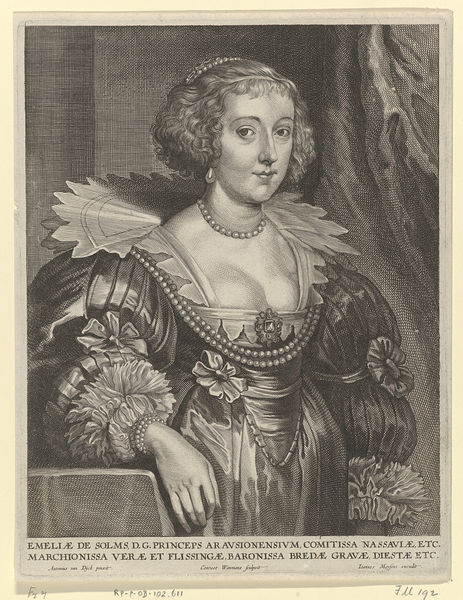
Titel: Portret van Amalia van Solms
Künstler: Coenraet Waumans
Standort: Amsterdam
Institution: Rijksmuseum
Schlagwörter: column, curtain, fancy, fringe, hands, women, collar, dress, face, female, france, gray, hair, lace, lady, nose, old, portrait, table, woman, flowers, gown, print, hand, profile, flower, frau, girl, drapes, eyes, drawing, black and white, mouth, silk, necklace, drapery, satin, victorian, bracelet, cheeks, renaissance, ink, ears, engraving, earrings, fingers, breasts, headband, lips, pearls, royalty, latin, bangs, sleeves, corset, bosom, cleavage, jewelry, earing, princess, jewel, monarch, wealth, boobs, tits, bows, vintage, beads, blakc and white, frill, cufs, bracelets, gravure, rosettes, de, finery, baroness, breass, lowcut, hair come, puffed sleves, emelle, busom, emeliae, solms, netlece, ets